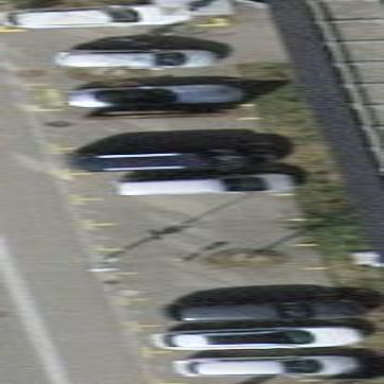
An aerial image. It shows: Street-side parking lot with asphalt surface.